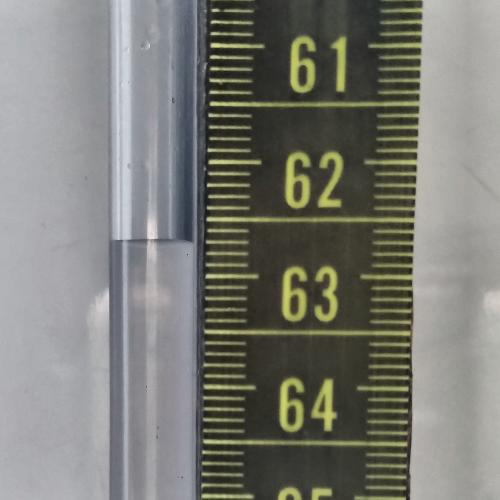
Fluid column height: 62.7 cm